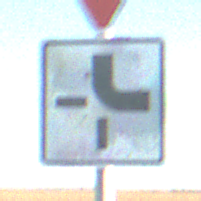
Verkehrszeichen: VerlaufVorfahrtsstrasse4
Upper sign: VorfahrtGewaehren
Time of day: SunriseSunset
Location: Outdoor (Nature)
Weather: Clear
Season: NotSpecified
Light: Natural